Interaction volume radius: 5 \u00c5
Interaction volume height: 10 \u00c5
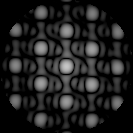
Disorder parameter: 0.07011